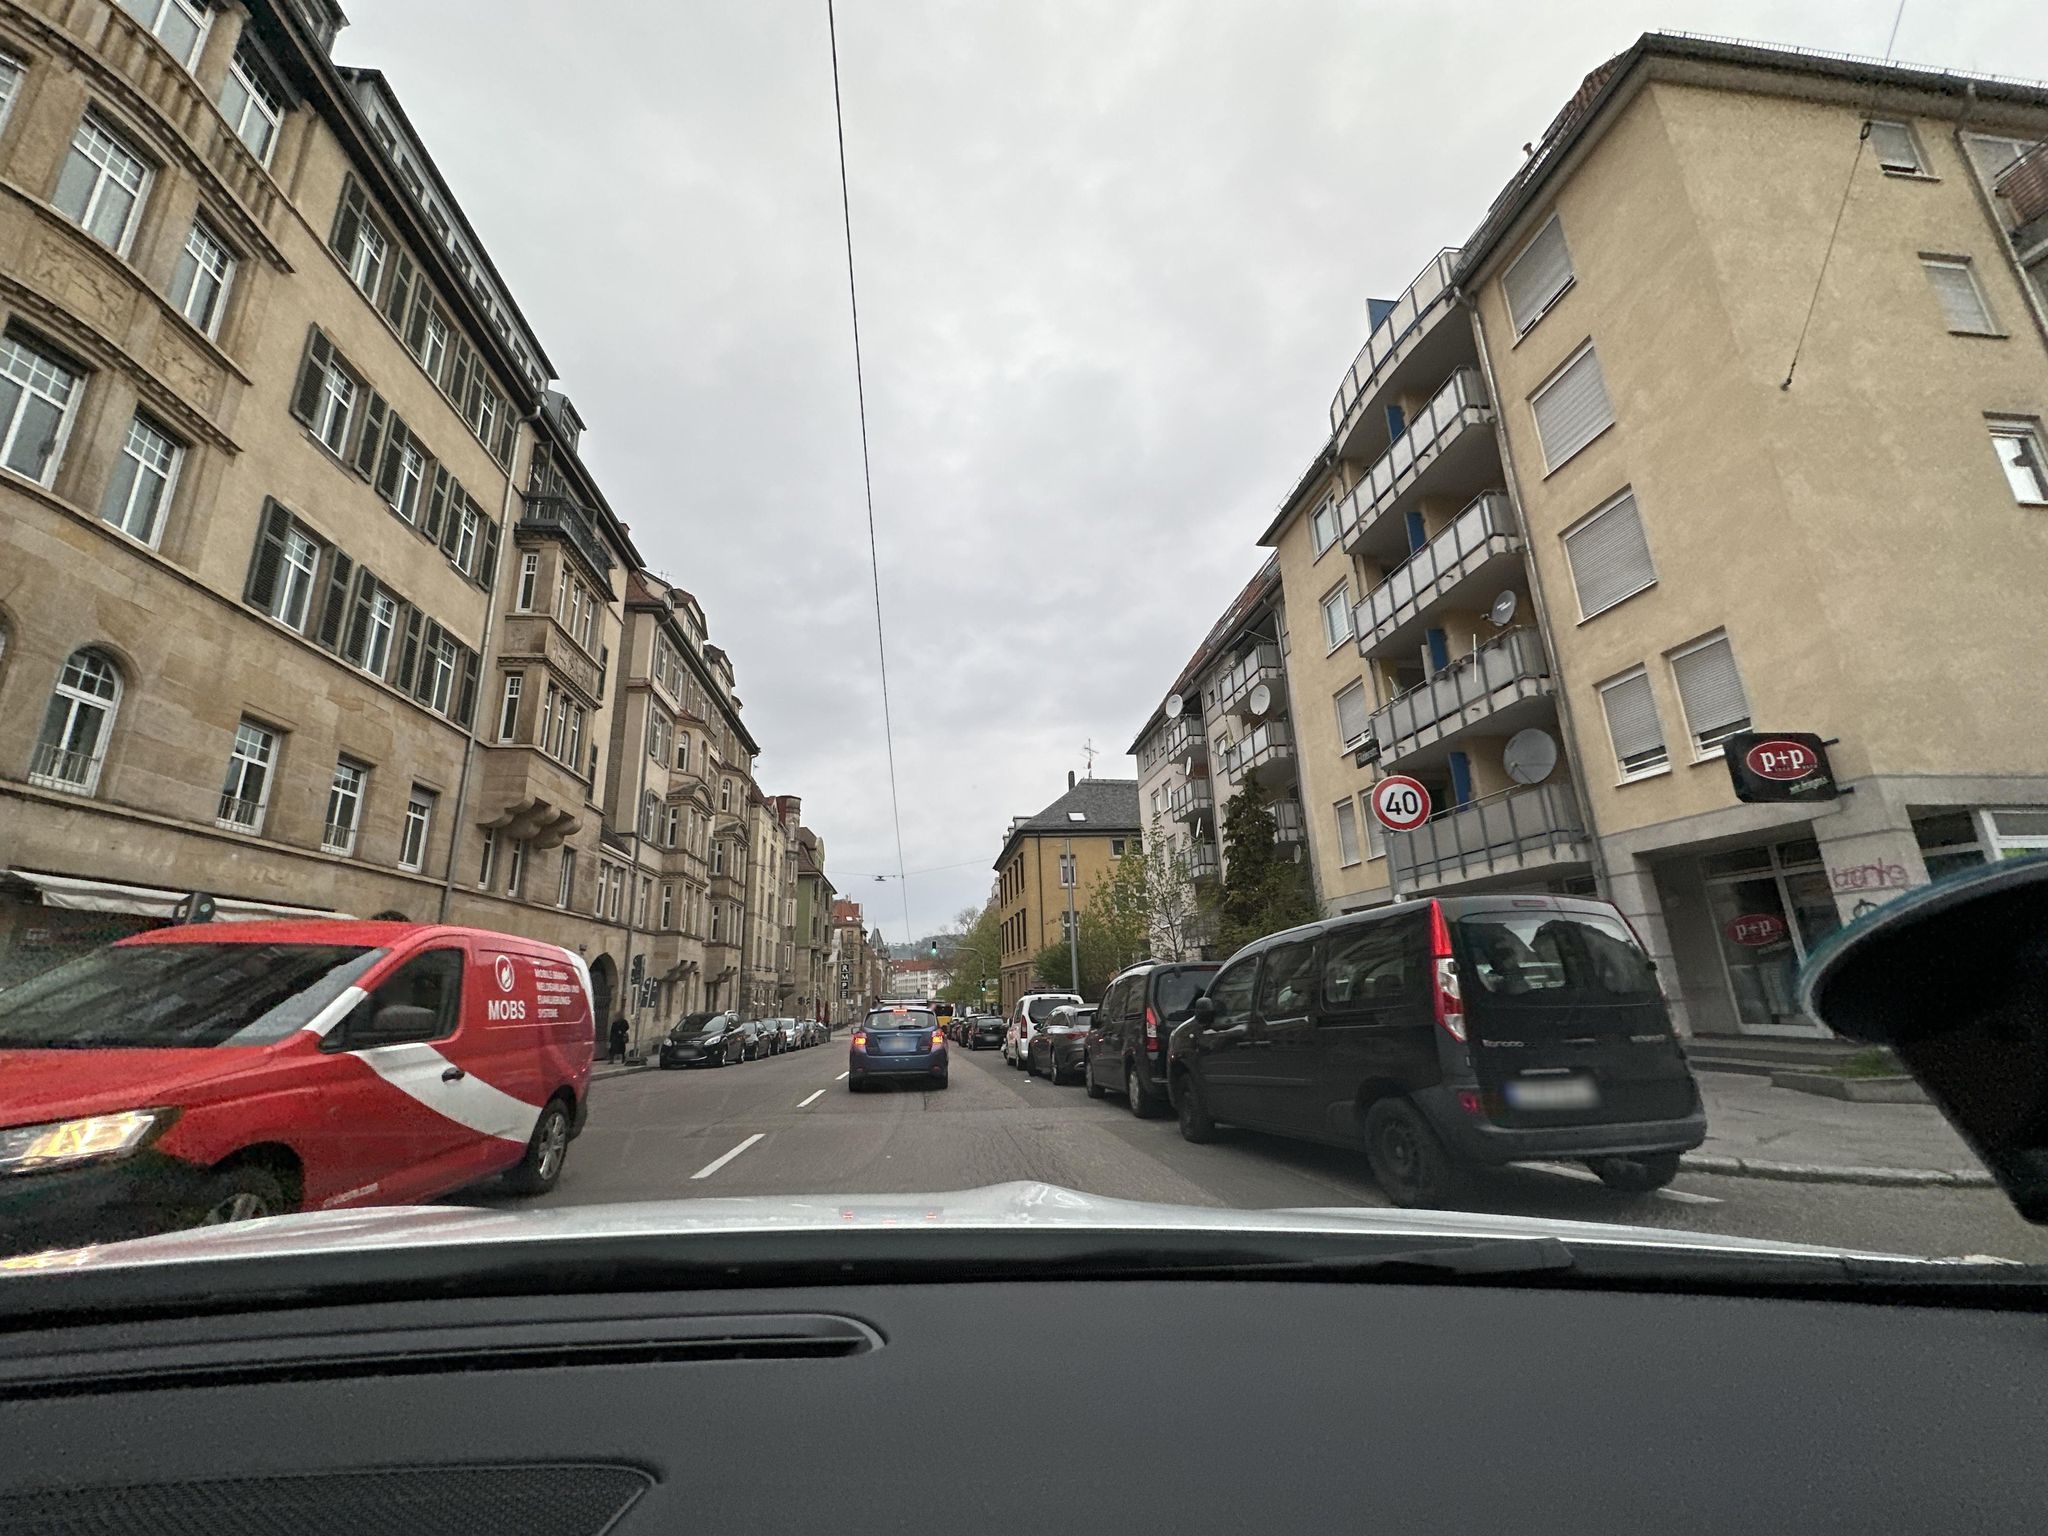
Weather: cloudy
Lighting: day
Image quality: good
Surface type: driving surface
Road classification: tertiary
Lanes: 2
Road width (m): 10.7
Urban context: urban centre
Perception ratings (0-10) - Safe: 4.19, Lively: 7.3, Beautiful: 5.09, Boring: 0.92, Depressing: 3.37, Wealthy: 8.11